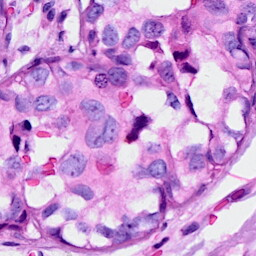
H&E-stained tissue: Breast